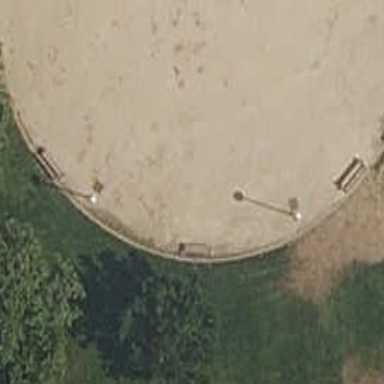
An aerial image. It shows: Brown bench in the vicinity.